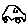
Label: car